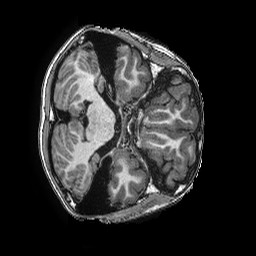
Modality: T1w
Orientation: axial
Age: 10
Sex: female
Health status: ill
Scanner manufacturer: ge
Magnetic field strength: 3 T
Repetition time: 0.0077 s
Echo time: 0.003436 s